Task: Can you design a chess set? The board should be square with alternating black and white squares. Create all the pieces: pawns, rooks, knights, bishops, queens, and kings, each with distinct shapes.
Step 5147:
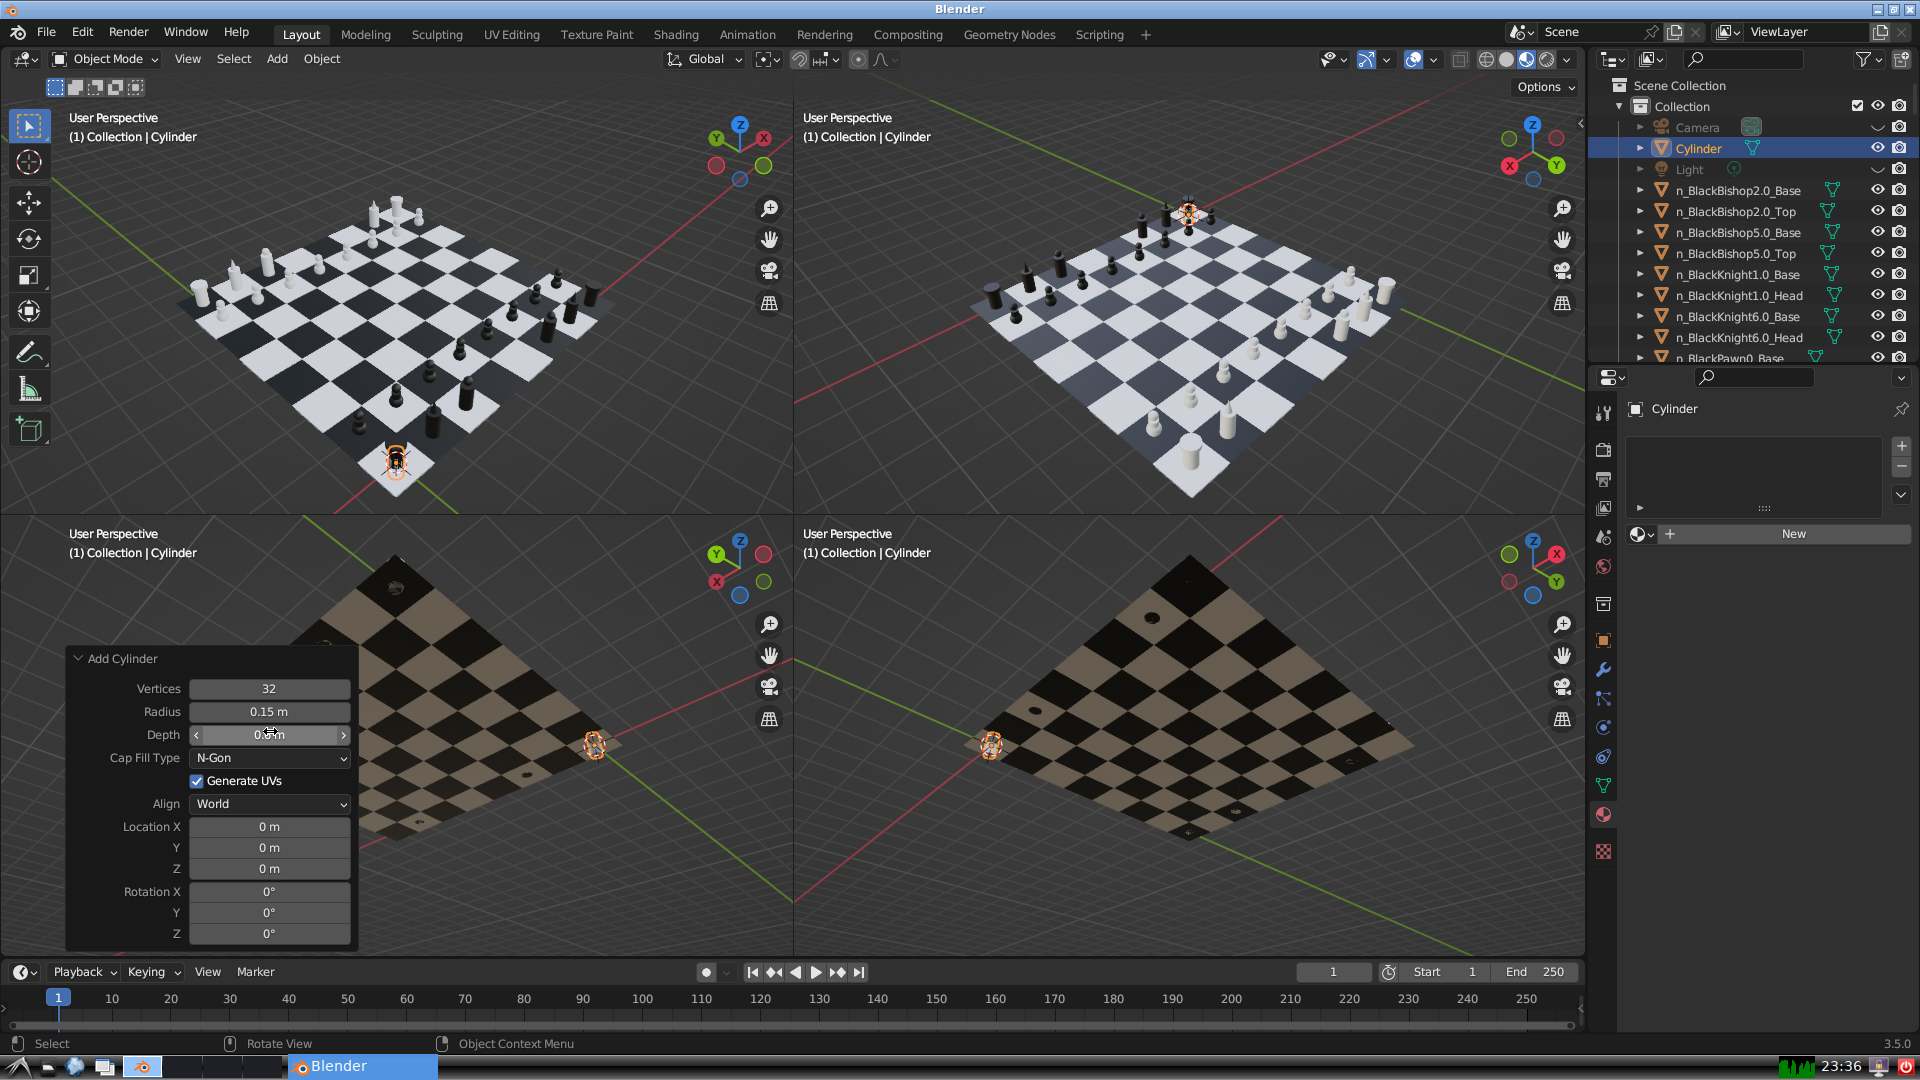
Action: click: no